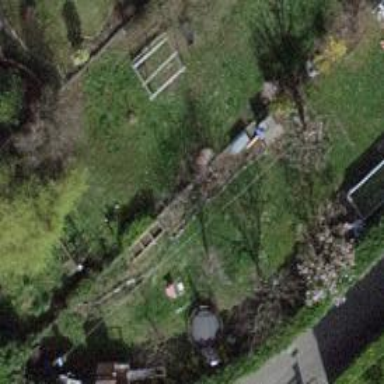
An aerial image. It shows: Garden surrounded by fence.